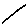
Label: line